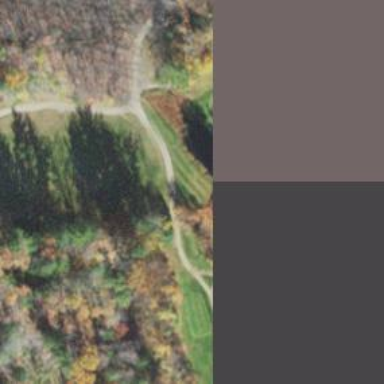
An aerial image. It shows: Path used for both walking and golf.